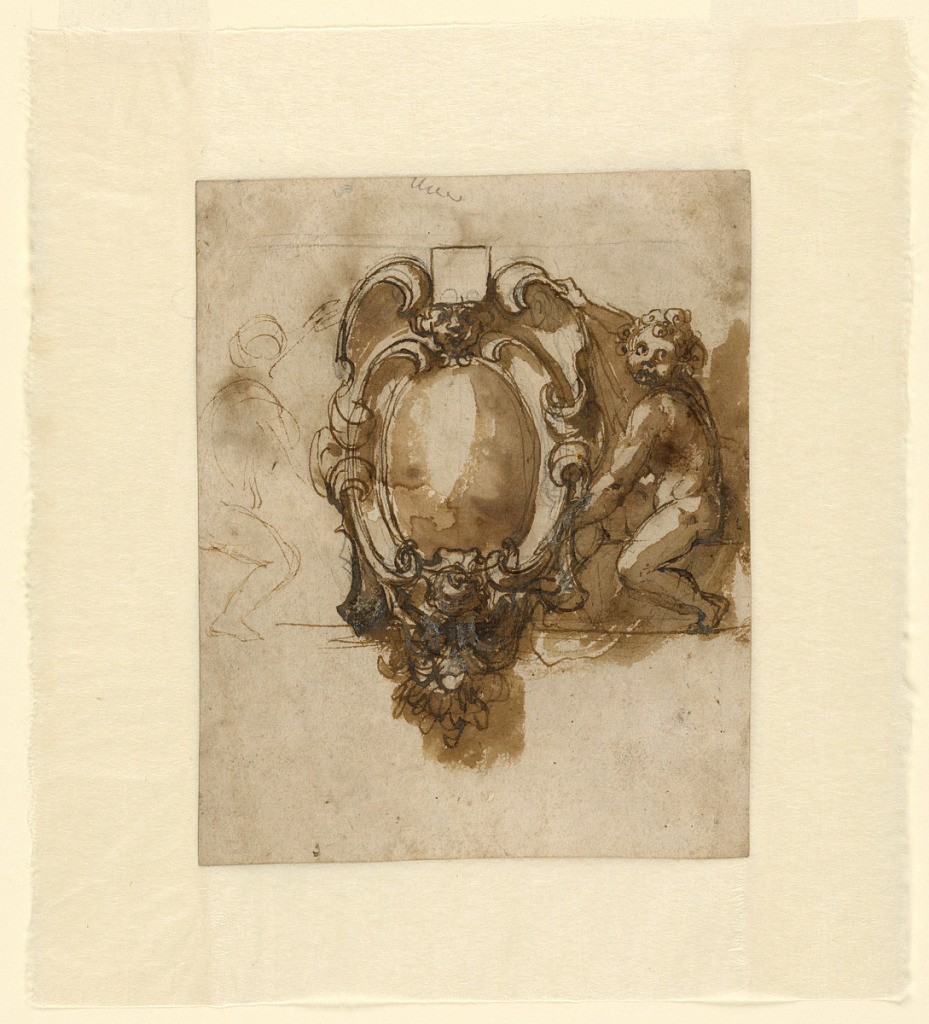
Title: Escutcheon
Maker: Federico Zuccaro, Italian, 1542 – 1609
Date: ca. 1580
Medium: Pen and brown ink, brush and brown wash, brush and white gouache, black chalk on laid paper.
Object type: Drawing
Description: Escutcheon with figure on the right holding it.